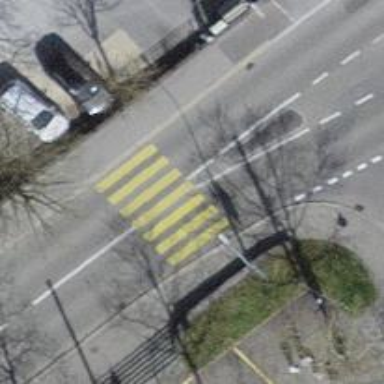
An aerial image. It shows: Uncontrolled zebra crossing with zebra markings.